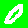
Digit: 0